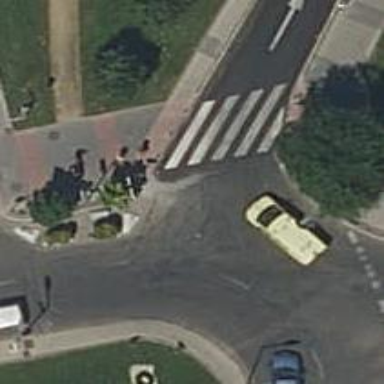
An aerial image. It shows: Uncontrolled crossing on the road.